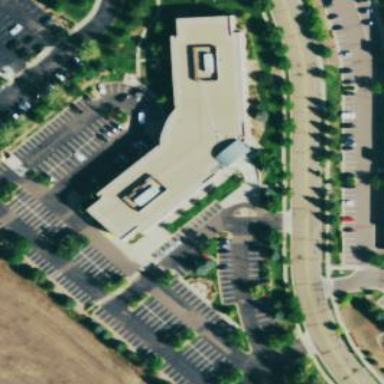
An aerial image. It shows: Building.